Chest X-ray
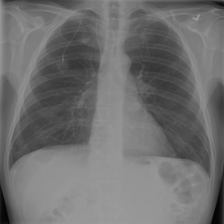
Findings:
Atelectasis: negative
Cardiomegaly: negative
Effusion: negative
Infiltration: negative
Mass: negative
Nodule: negative
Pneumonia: negative
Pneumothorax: negative
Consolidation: negative
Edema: negative
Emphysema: negative
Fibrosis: positive
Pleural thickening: negative
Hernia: negative